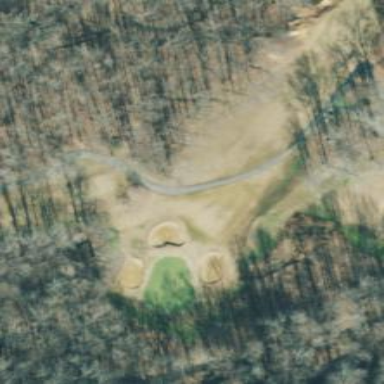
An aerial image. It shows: Golf course.